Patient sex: M
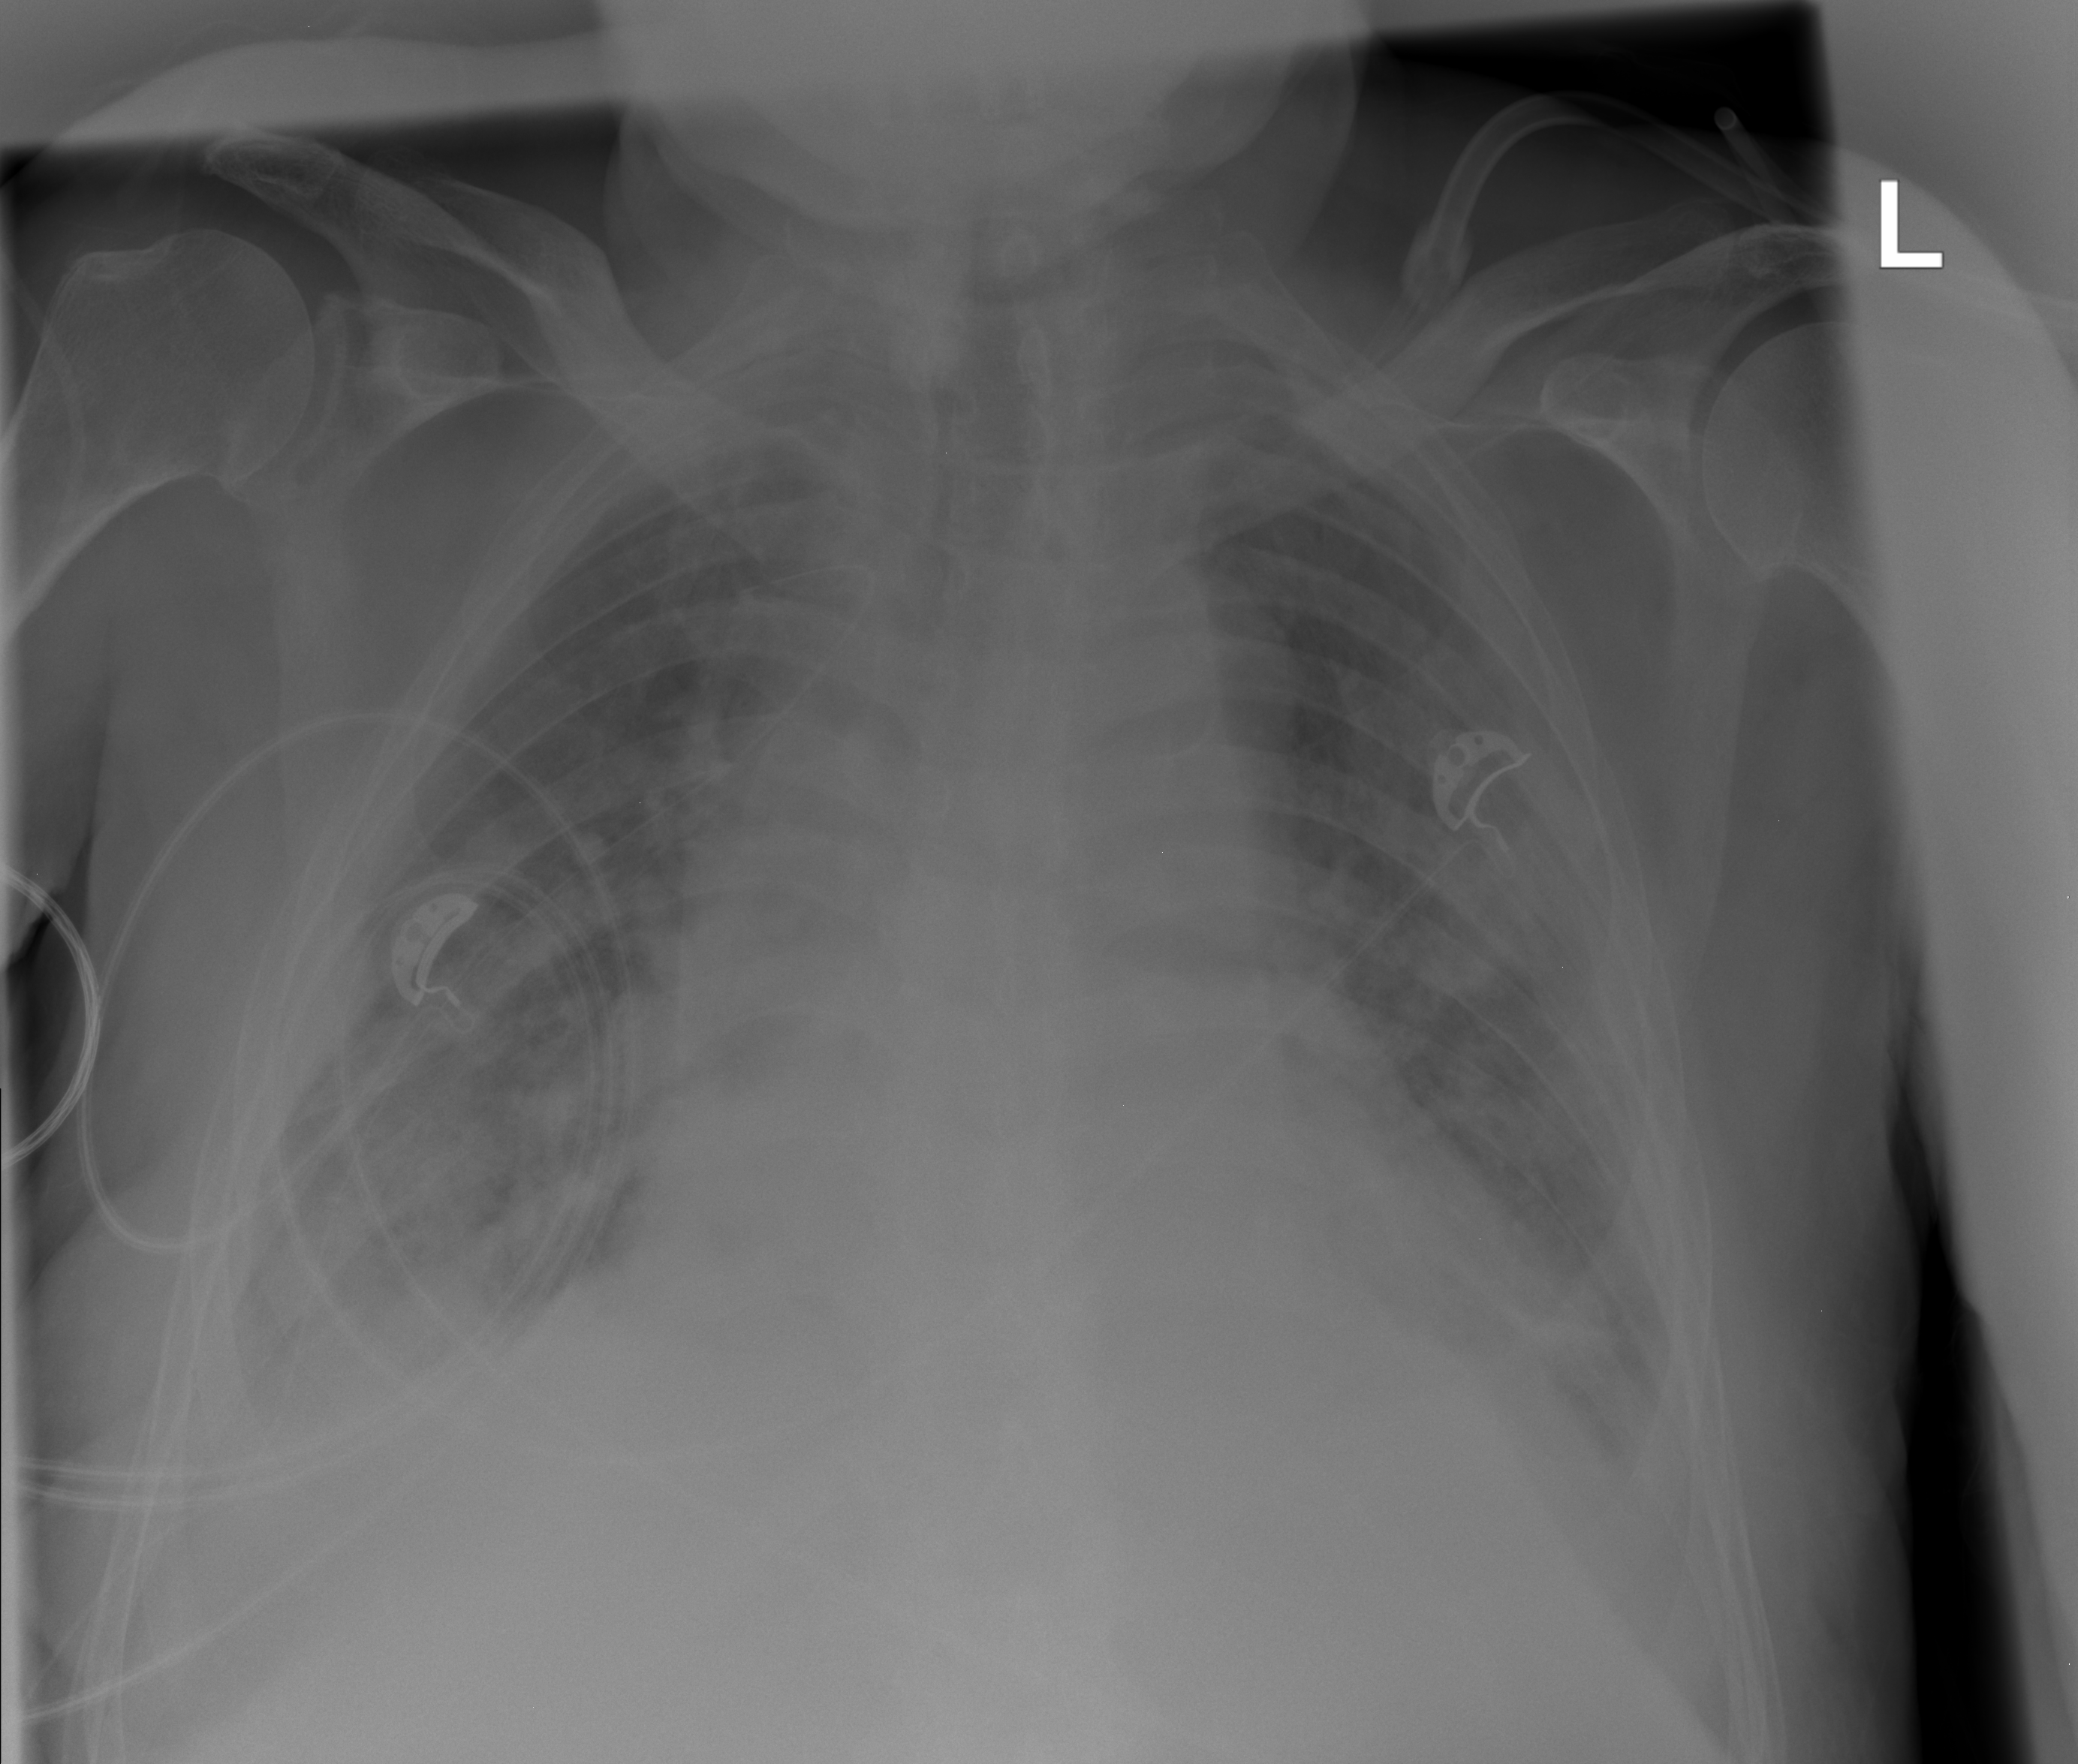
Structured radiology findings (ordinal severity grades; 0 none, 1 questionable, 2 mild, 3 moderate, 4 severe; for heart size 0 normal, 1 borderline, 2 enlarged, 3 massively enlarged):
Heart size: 2
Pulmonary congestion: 2
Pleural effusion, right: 2
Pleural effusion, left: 1
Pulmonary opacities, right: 3
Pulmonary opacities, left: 3
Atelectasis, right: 2
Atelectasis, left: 2